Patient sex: F
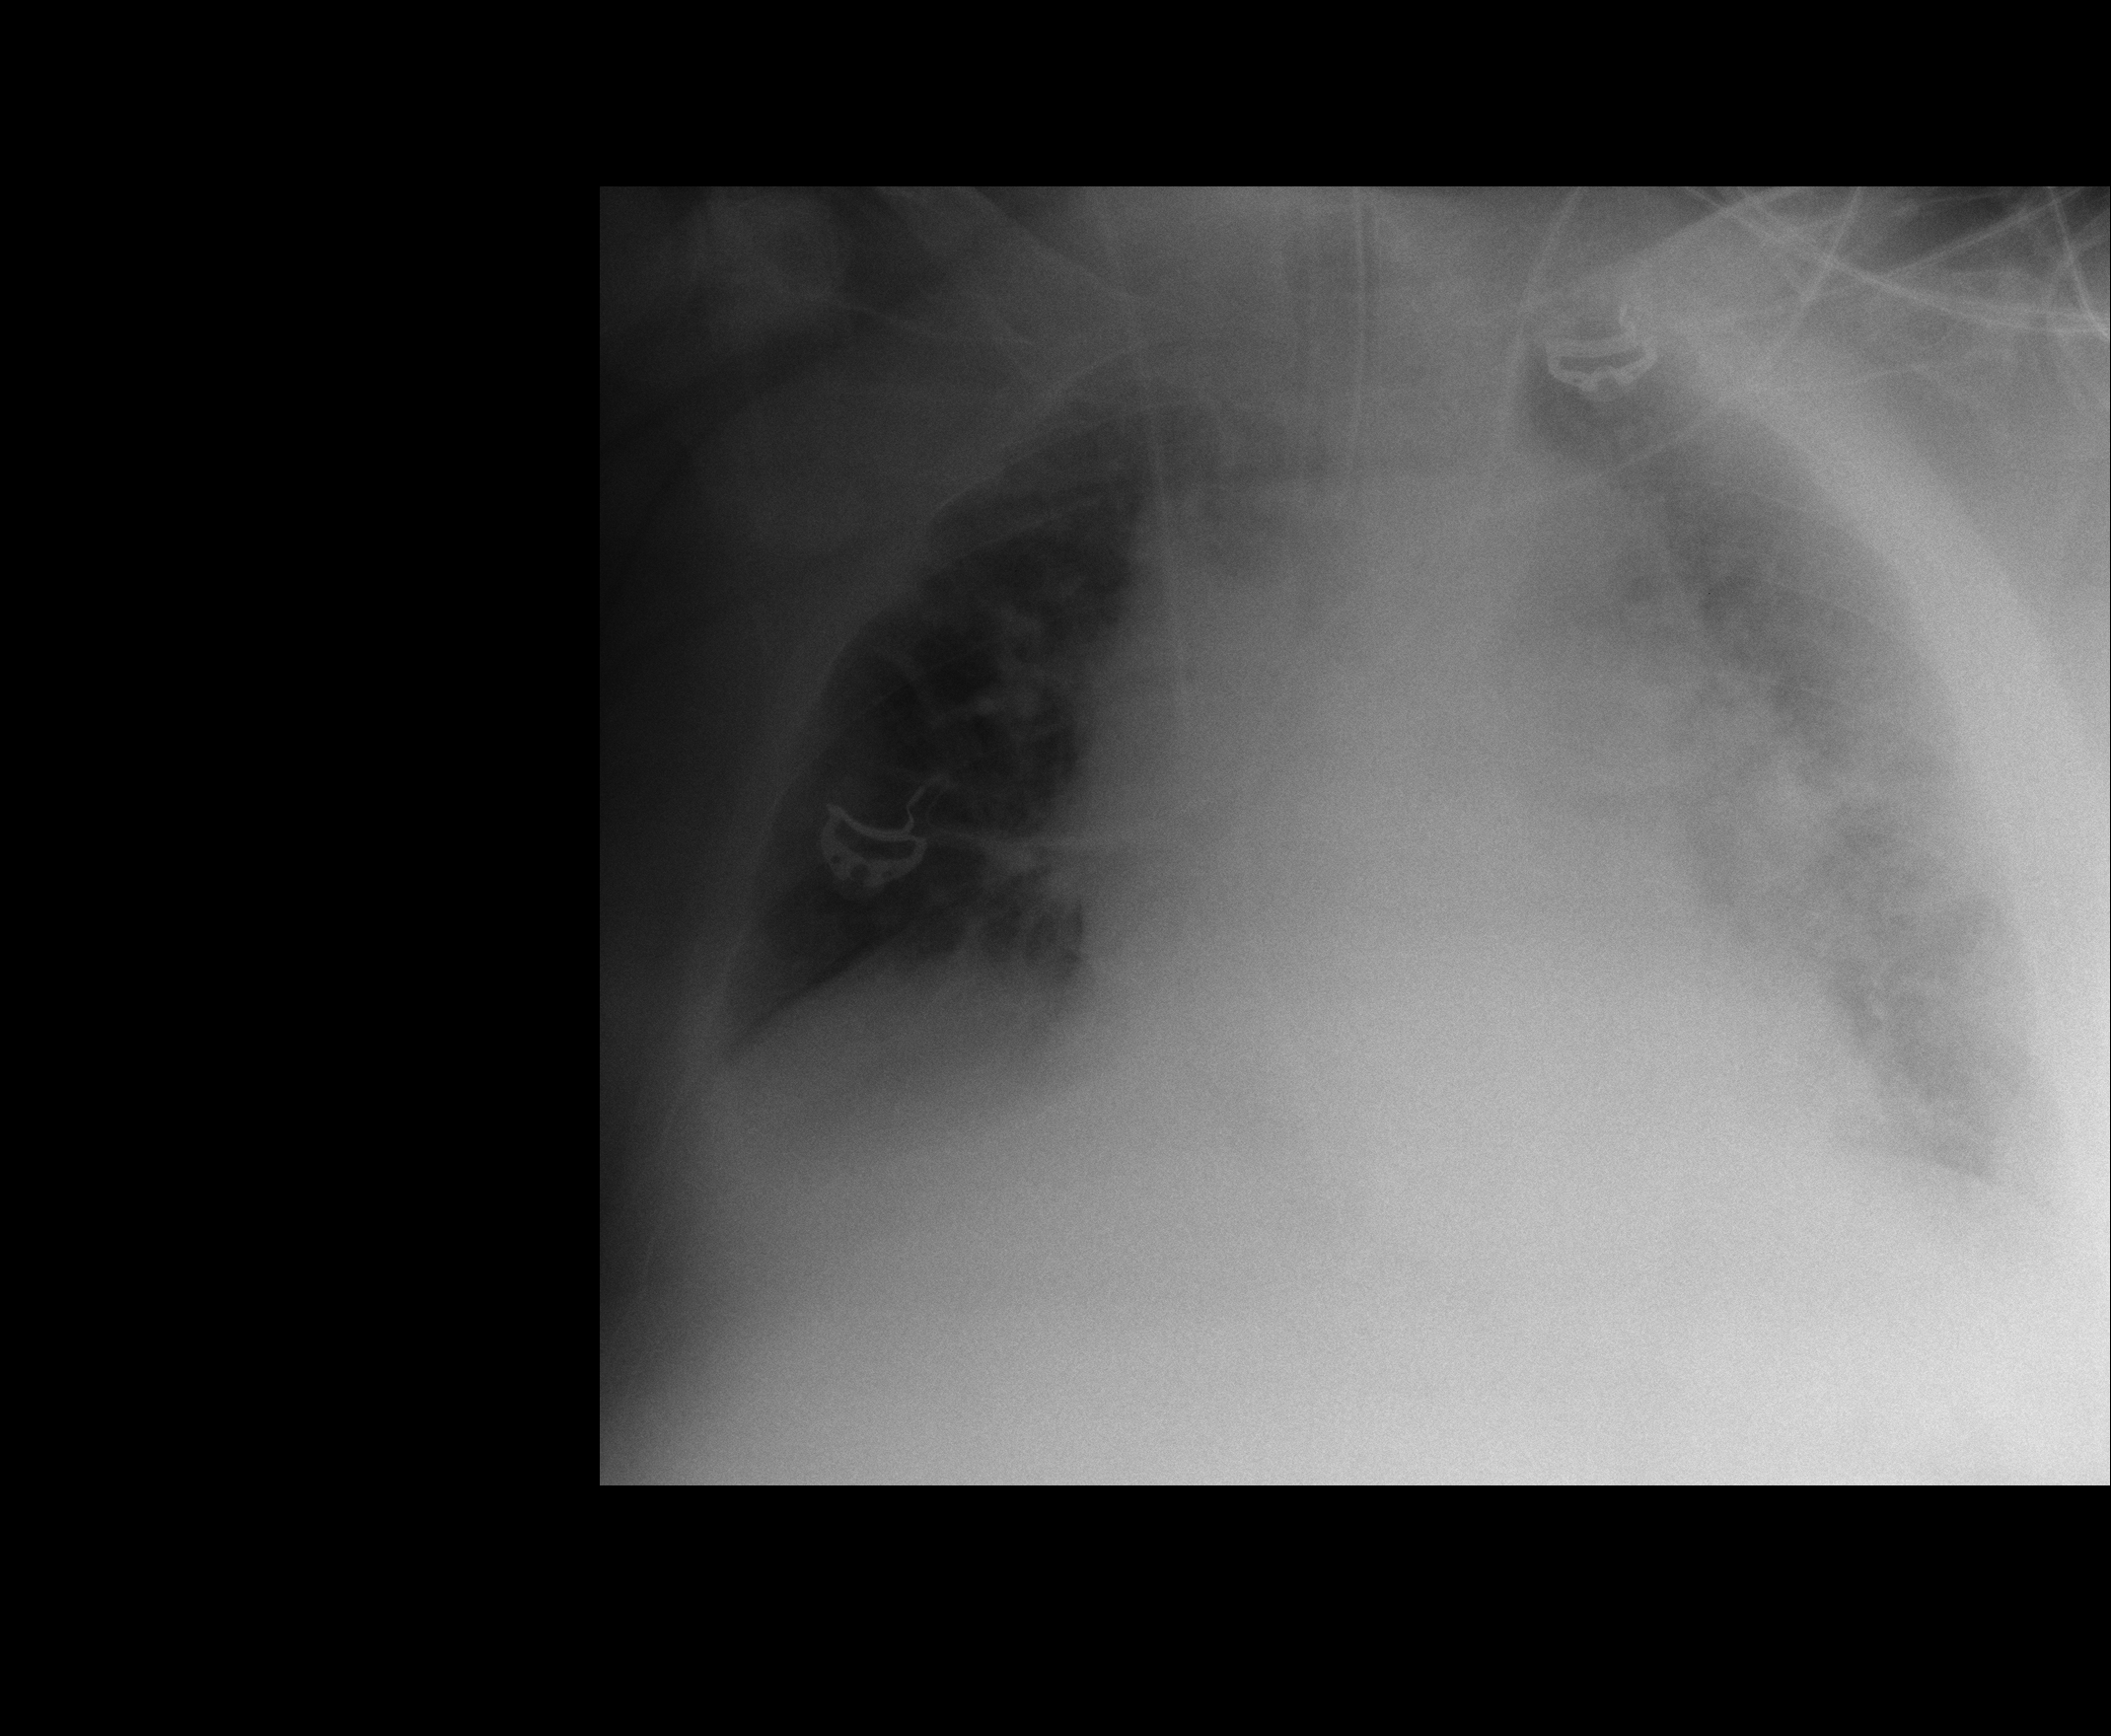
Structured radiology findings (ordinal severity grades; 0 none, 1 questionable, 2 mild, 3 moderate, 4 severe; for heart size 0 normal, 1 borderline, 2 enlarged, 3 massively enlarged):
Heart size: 2
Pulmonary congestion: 2
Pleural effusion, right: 2
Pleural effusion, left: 2
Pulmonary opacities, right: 0
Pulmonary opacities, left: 0
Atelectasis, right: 2
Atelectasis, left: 3